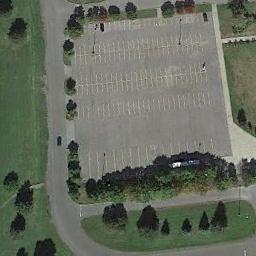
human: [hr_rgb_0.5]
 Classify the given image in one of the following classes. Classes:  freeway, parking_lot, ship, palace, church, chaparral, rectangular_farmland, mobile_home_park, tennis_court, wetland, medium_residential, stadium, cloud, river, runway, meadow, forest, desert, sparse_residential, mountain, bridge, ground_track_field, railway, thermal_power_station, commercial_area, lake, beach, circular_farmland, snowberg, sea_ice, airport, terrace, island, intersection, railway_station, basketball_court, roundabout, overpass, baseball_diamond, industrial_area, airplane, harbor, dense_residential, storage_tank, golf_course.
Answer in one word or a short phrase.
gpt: parking_lot